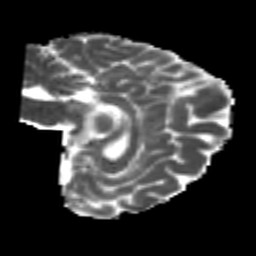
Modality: MD
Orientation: sagittal
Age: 22
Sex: female
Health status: healthy
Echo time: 0.074 s